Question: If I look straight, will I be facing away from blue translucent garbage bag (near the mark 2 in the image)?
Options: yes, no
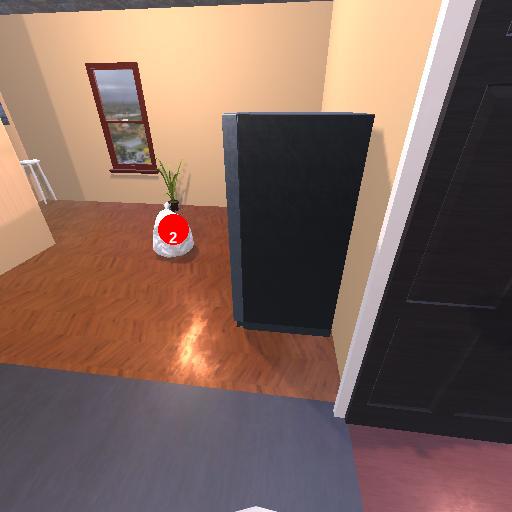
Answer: yes